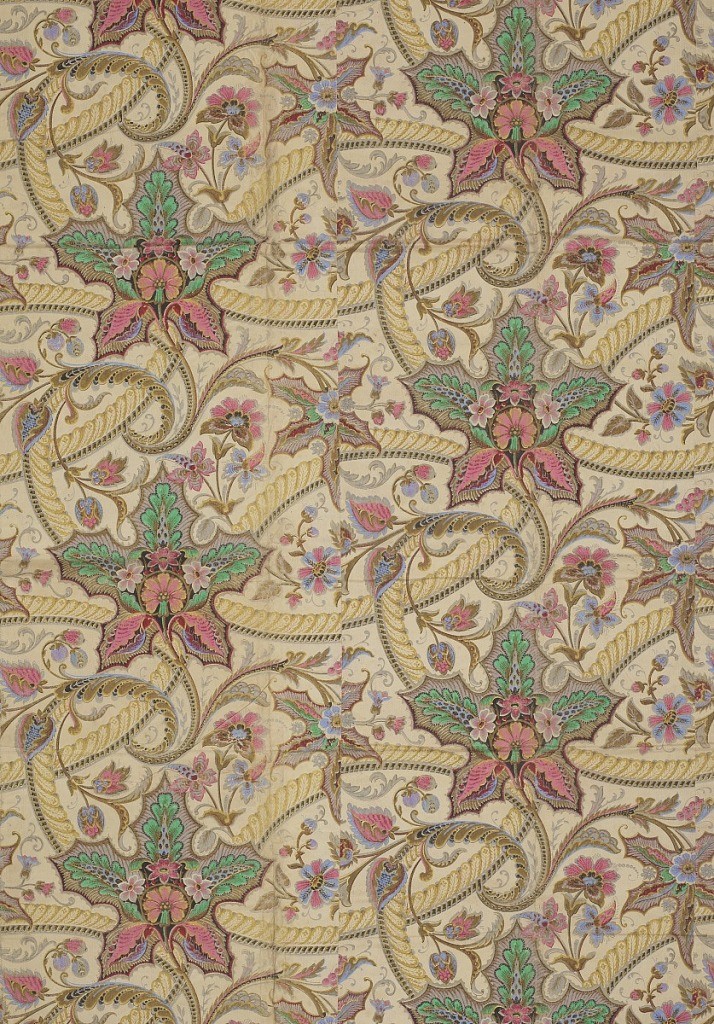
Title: Curtain paper
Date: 1850–90
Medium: Machine-printed paper, embossed
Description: Chintz or India-inspired design. Brightly colored exotic flowers interspersed with bands of foliate motifs having appearance of cable twists. Printed in green, pink, gray, red, blue, yellow ocher and black on off-white paper. Appears to be printed on ungrounded cotton rag paper.